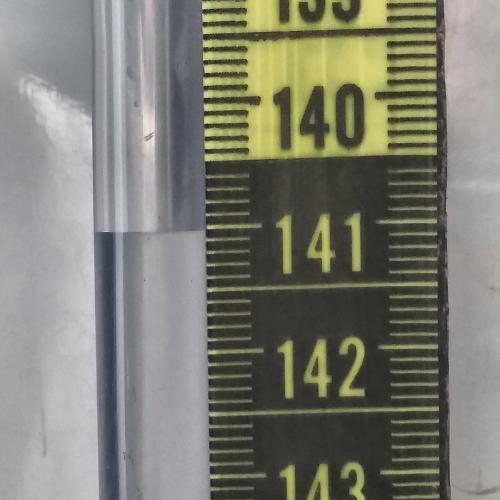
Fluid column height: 141.0 cm